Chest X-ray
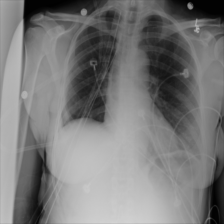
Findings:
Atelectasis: negative
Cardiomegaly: negative
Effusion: negative
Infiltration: negative
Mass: positive
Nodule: negative
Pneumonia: negative
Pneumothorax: positive
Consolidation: negative
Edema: negative
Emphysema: negative
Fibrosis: negative
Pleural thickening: negative
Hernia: negative